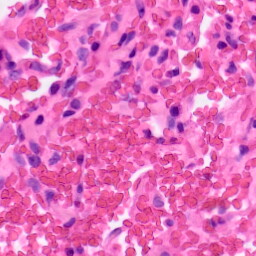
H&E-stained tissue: Lung